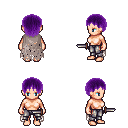
a pixel art fantasy rpg character, female body template, human, light skin, gray tattered cape, metal pants, purple plain hairstyle, dagger, four views (front, back, left, right), 2x2 character sprite sheet, small pixel art, hard edges, no anti-aliasing